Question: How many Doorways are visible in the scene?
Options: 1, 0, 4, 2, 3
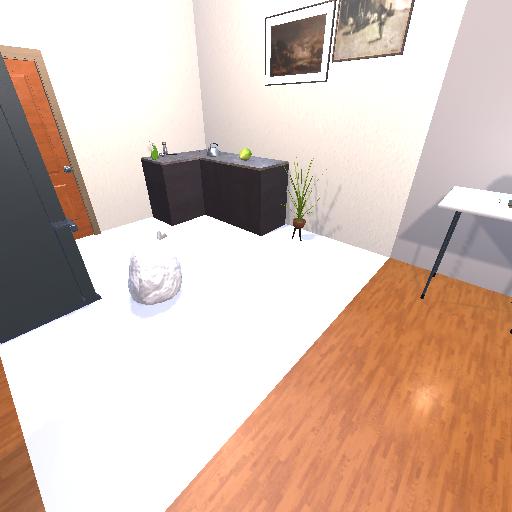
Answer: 1